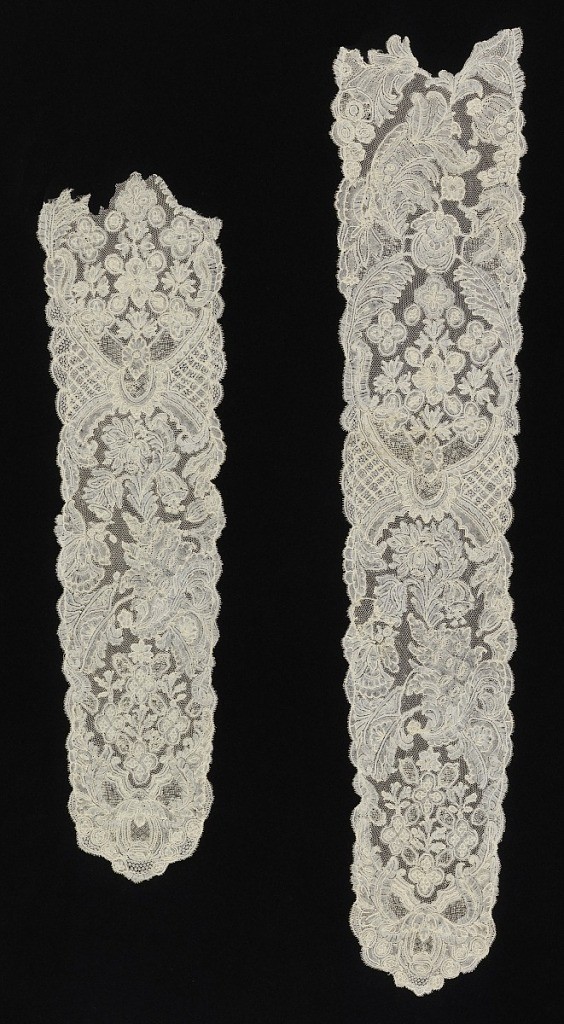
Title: Cap streamer
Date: early 18th century
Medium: linen Technique: bobbin lace, Brussels style
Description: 1967-46-40-a: Cap streamer worked with rococo bands and floral f...;     1967-46-40-b: Cap streamer, worked with rococo bands and floral ...